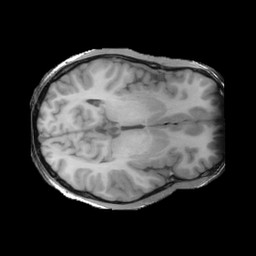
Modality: T1w
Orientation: axial
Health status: ill
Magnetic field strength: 3 T